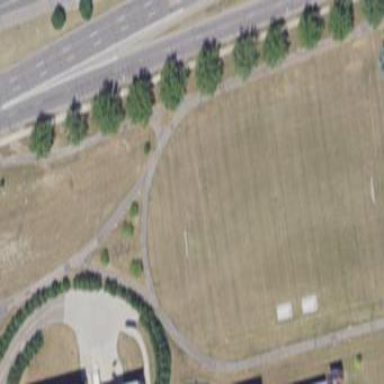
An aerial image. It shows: Soccer pitch designated for leisure and sports activities.